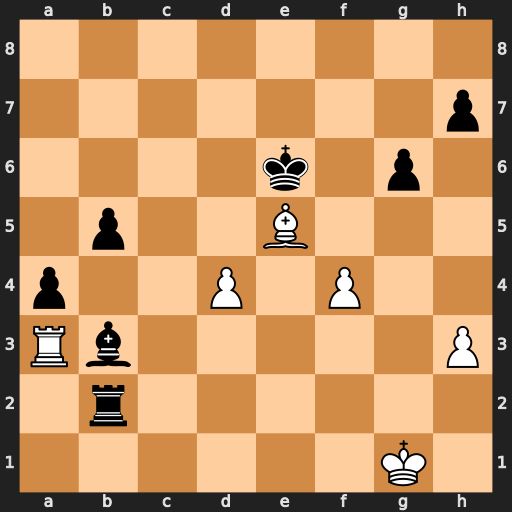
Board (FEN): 8/7p/4k1p1/1p2B3/p2P1P2/Rb5P/1r6/6K1
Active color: w
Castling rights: -
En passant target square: -
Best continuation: d5+ Kxd5 Bxb2 b4 Ra1